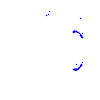
Particle: proton